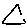
Label: triangle